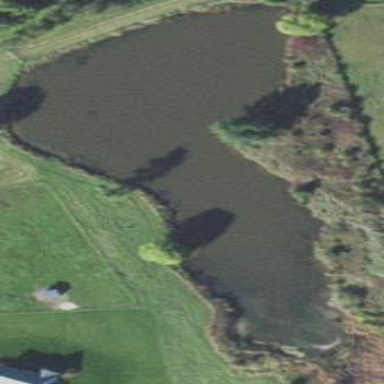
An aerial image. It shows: Serene pond surrounded by nature.